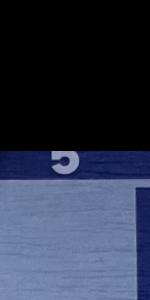
Label: Empty